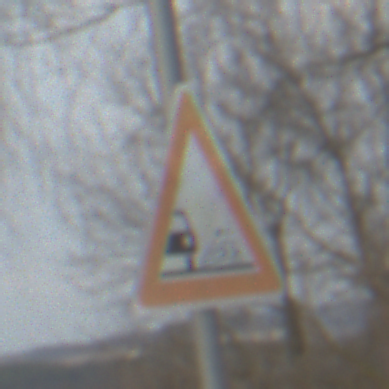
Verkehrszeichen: SplittSchotter
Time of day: MorningAfternoon
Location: Outdoor (Nature)
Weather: PartlyCloudy
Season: Autumn
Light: Natural